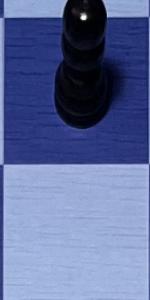
Label: Empty